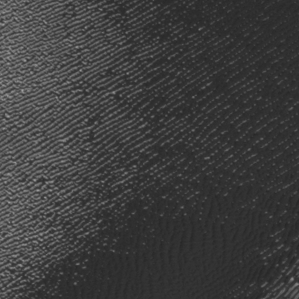
Label: frost